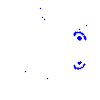
Particle: kaon